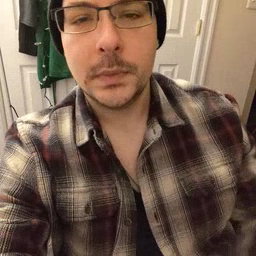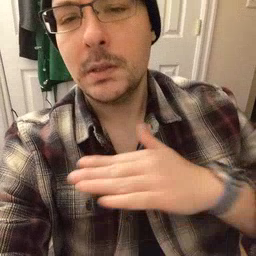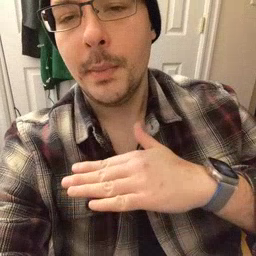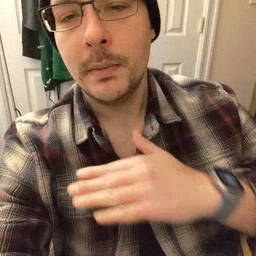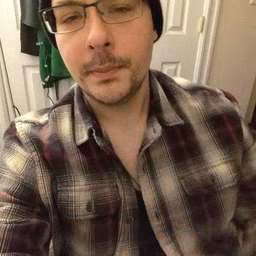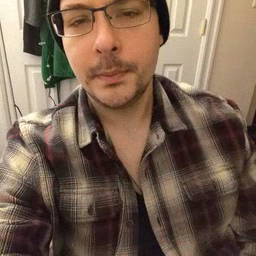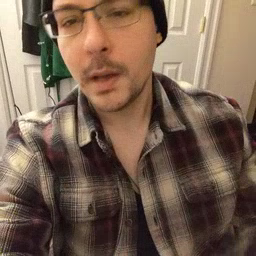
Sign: table